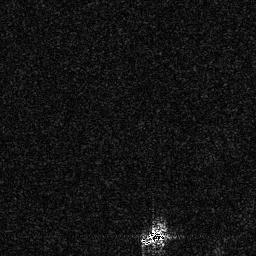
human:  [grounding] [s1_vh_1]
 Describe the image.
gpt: In the satellite image, there is  <ref>1 small ship </ref> <box>[[53, 89, 64, 96, 0]]</box> located at bottom.